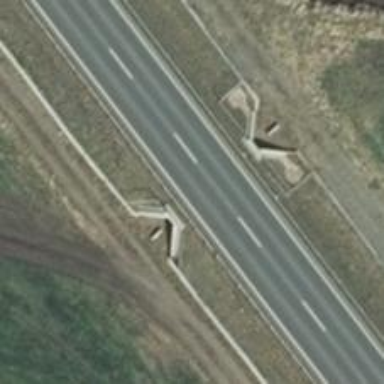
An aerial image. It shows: Wildlife crossing in the form of culvert tunnel.